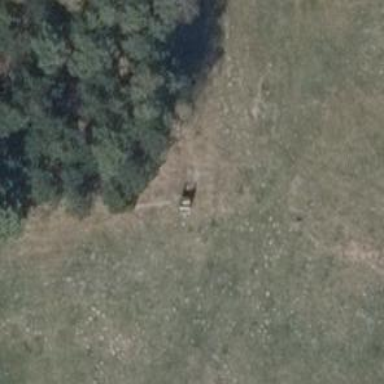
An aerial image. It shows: Hunting stand.